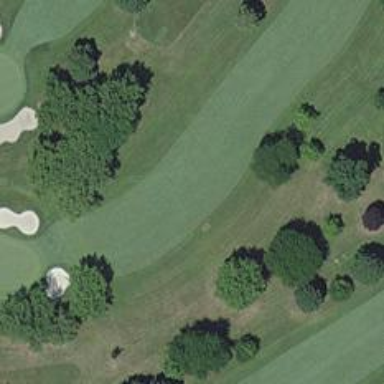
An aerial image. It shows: View of golf hole.